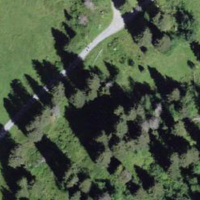
EUNIS habitat code: 44
Species observed at this site:
Erebia melampus
Arnica montana
Silene dioica